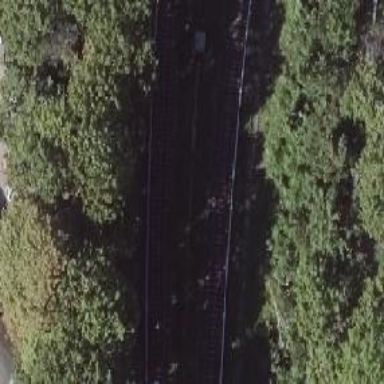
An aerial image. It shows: Railway signal.